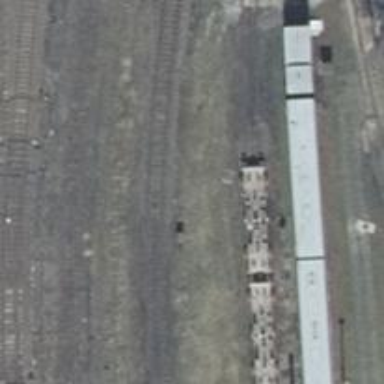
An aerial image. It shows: Railway yard used for servicing trains.